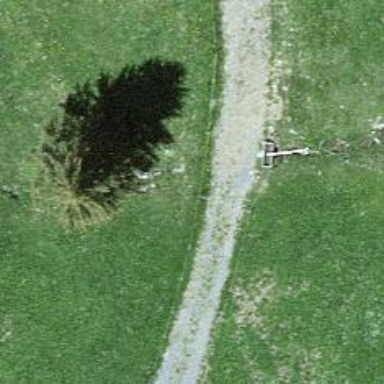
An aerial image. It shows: Culvert tunnel.